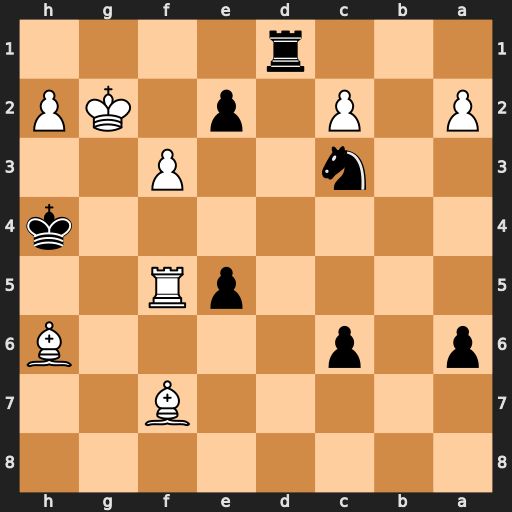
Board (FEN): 8/5B2/p1p4B/4pR2/7k/2n2P2/P1P1p1KP/3r4
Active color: b
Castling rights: -
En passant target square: -
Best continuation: Rg1+ Kxg1 e1=Q+ Kg2 Qe2+